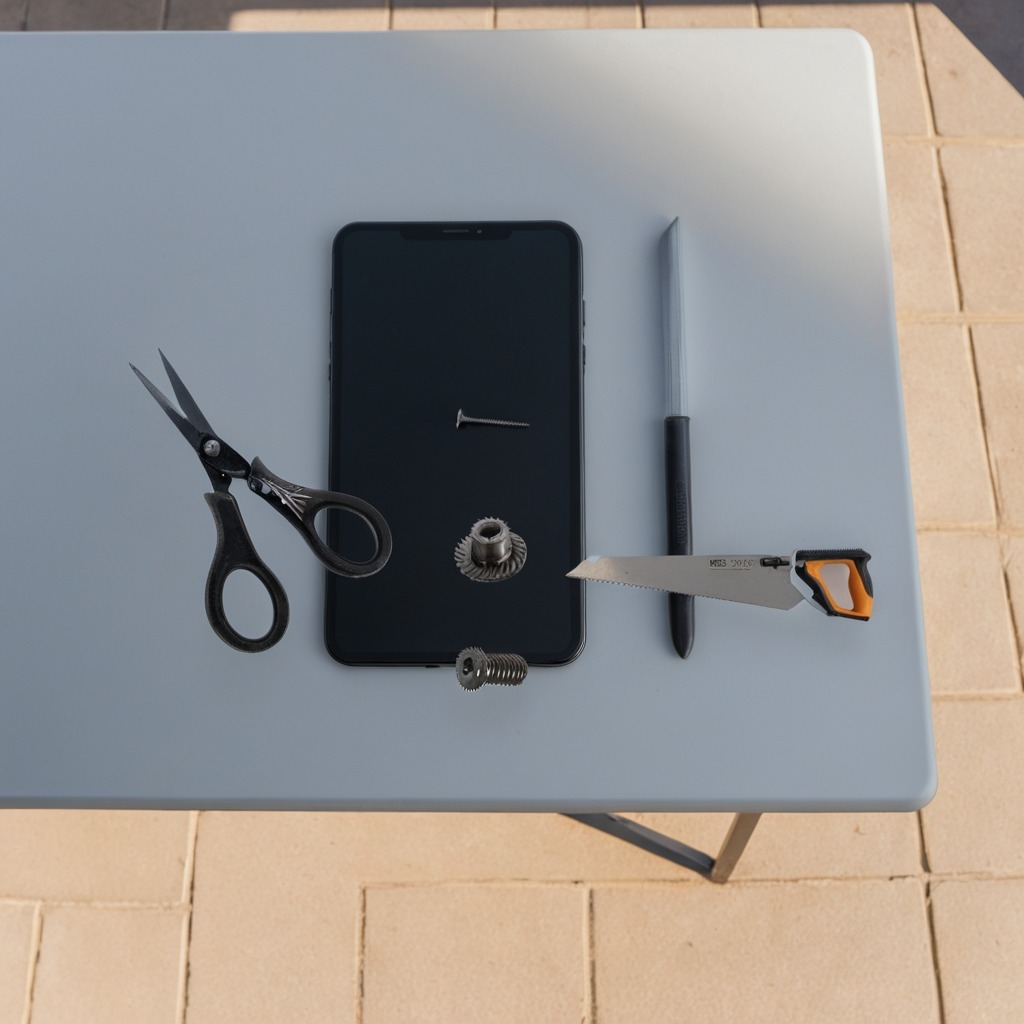
A steel gear with teeth, a metal machine screw, a coiled metal spring, a handheld metal saw, and a pair of scissors are lying on the table.